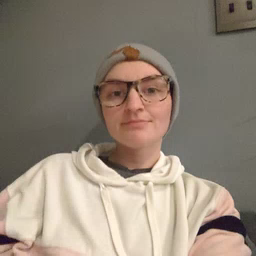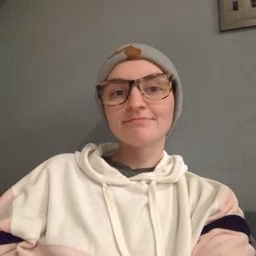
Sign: man